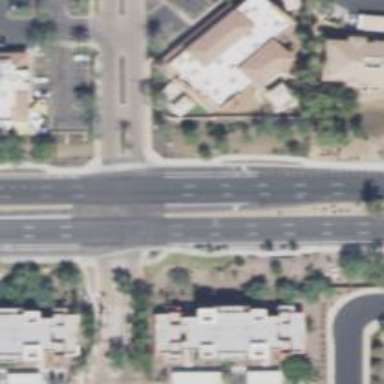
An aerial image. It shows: Secondary road with asphalt surface.